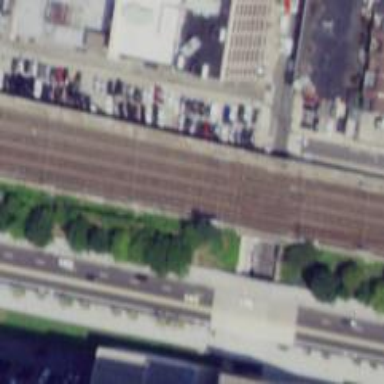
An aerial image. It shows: Railway with electrified contact lines.